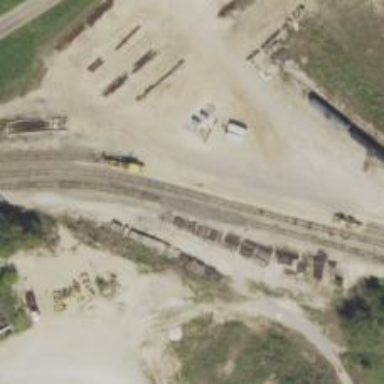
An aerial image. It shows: Rail spur service.